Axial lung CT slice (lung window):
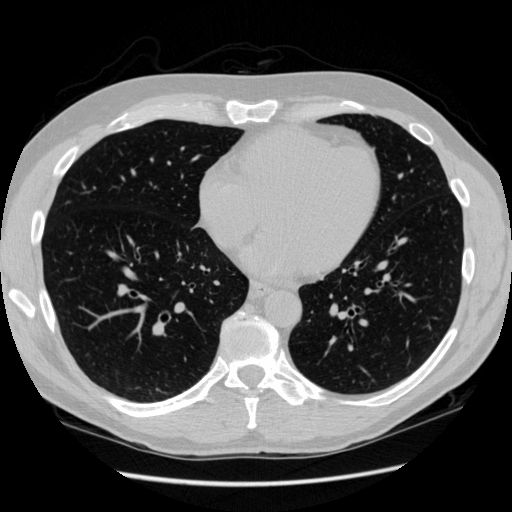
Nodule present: no